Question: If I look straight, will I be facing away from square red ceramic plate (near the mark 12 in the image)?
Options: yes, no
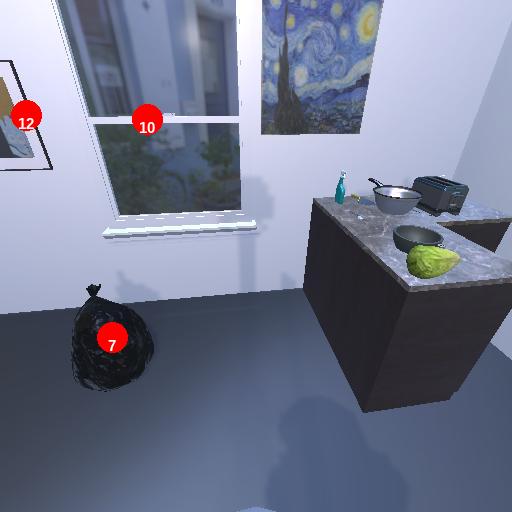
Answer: yes